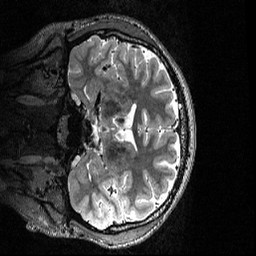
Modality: T2w
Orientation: coronal
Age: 20
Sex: male
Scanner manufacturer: siemens
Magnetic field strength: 3 T
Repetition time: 3.2 s
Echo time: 0.56 s